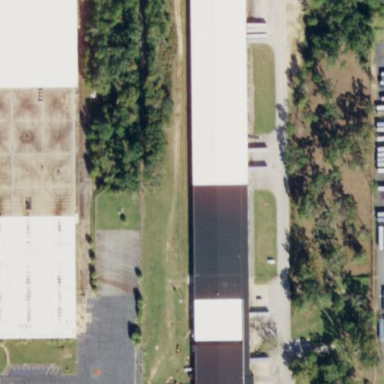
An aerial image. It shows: Industrial building.